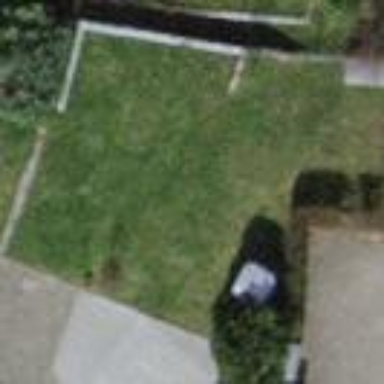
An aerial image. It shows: Garden that is leisure land.